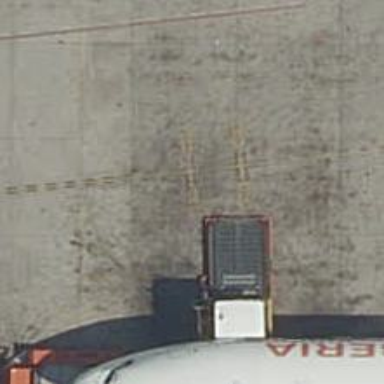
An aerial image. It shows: Airport parking position.